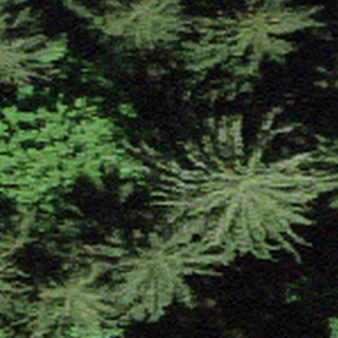
Label: other